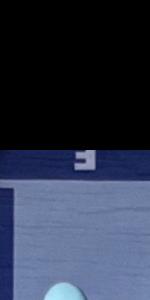
Label: Empty